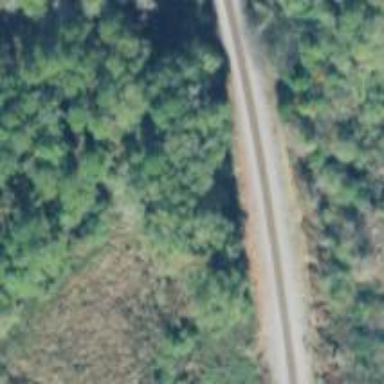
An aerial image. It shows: Abandoned spur railway.